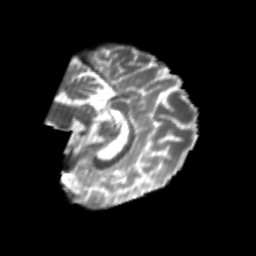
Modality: T2w
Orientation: sagittal
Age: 21
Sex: female
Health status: healthy
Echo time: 0.074 s